Question: I have a '.container' from Twitter Bootstrap which I am currently setting a row to have a background url() of an image, which I would like to span the entire viewport width.
Currently, however, the image is not displaying at all, even though I know I have the accurate path to the asset as when I look at 'View Source' and open the 'src' url in a new tab it shows the image.
Here is my haml file:
'''
.container
.row
.my_div
This is the div that does't display the bckgd url
%p
%p
%br/
.row
.col-md-4
.quote
I will never forget the time I spent here.
.signature Jeremy, Switzerland
.col-md-4
.quote
Since I entered FLS, I have never regretted my decision because the classes offered by FLS are all fantastic.
.signature Chia-Yuan, Taiwan
.col-md-4
.quote
The quality of teachers is good.
.signature Masaru, Japan
%br
%br
#instafeed
.container
%br/
.row
.col-md-4
%div{class: "col-md-4""}
%video{controls: "", height: "240", width: "320"}
%source{src: "movie.mp4", type: "video/mp4"}
%source{src: "movie.ogg", type: "video/ogg"}
Your browser does not support the video tag.
.col-md-4
.quote
Boston is [a] really attractive city for me.
.signature Takashi, Japan
/ row
%br/
.row
.col-md-4
.col-md-4
.quote
I have had many good experiences at FLS.
.signature Fukiko, Japan
.col-md-4
.quote
The teachers are qualified and friendly.
.signature Tatyana, Russia
/ style
/ quote
/ column
/ row
%br/
/ container
'''
Here is the CSS
'''
html .my_div{
background: url(image_path("photo_With_valid_path.jpg"));
background-origin:initial;
background-repeat-x:initial;
background-repeat-y:initial;
background-clip:initial;
background-position:center;
background-attachment:fixed;
-webkit-background-size: cover;
-moz-background-size: cover;
-o-background-size: cover;
background-size: cover!important;
width: 100%;
height: 100%;
}
'''
Even after editing all of the CSS i didn't understand, and removing the Rails framework, It seems that the following is not a valid way to display a background image:
<URL>
So I am clearly missing some basic component here.
I have attached a screenshot of what is rendered in Chrome, and the CSS that is associated with the div as well as what is displayed: which is a div of 0px height hence no bckgd photo.

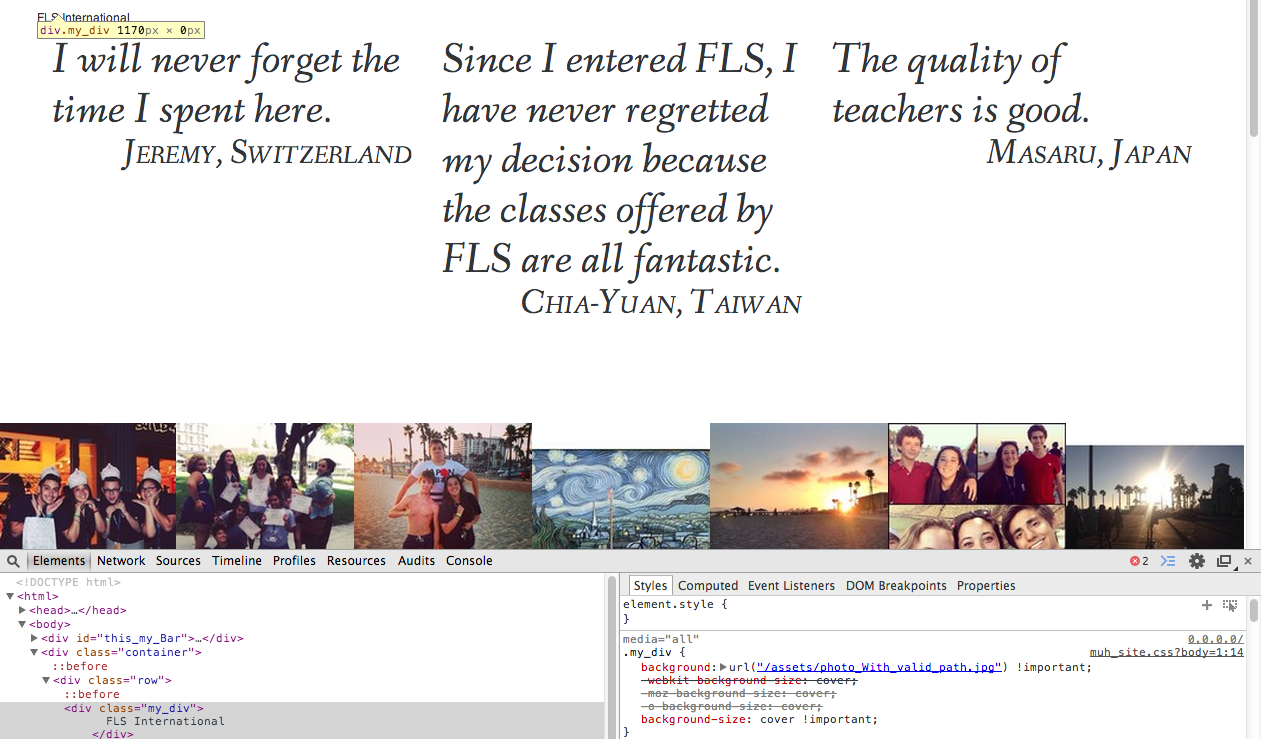
Answer: Your background css has two parenthesis at the end.
'''
background: url(image_path("photo_With_valid_path.jpg"));
'''
Remove the one and things should work.
'''
background: url(image_path("photo_With_valid_path.jpg") !important;
'''
<URL>